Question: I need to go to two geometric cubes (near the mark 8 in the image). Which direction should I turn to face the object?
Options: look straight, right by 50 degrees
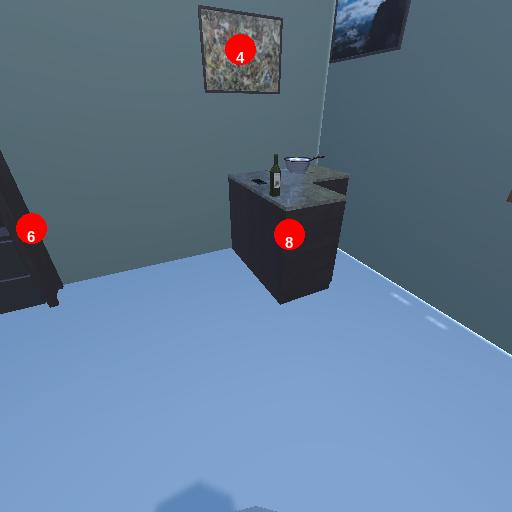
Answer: look straight